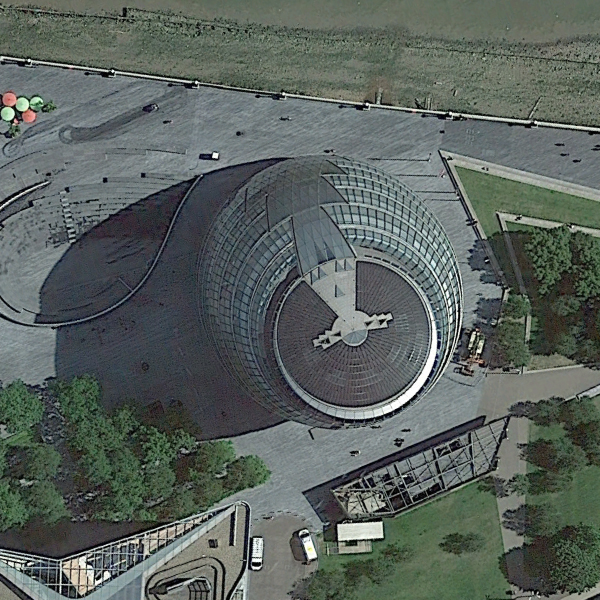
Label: Center